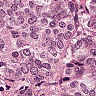
Metastatic tissue present: yes